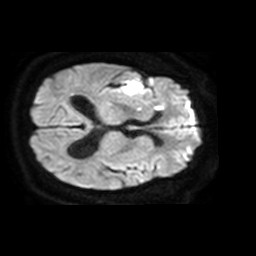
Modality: TRACE
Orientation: axial
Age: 54
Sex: male
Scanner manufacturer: philips
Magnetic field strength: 1.5 T
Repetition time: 4.819 s
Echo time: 0.07764 s